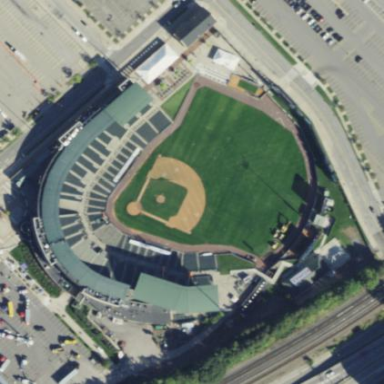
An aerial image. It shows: Baseball stadium for sports and leisure activities.